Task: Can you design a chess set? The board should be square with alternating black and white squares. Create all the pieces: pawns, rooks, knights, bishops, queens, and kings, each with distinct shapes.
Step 853:
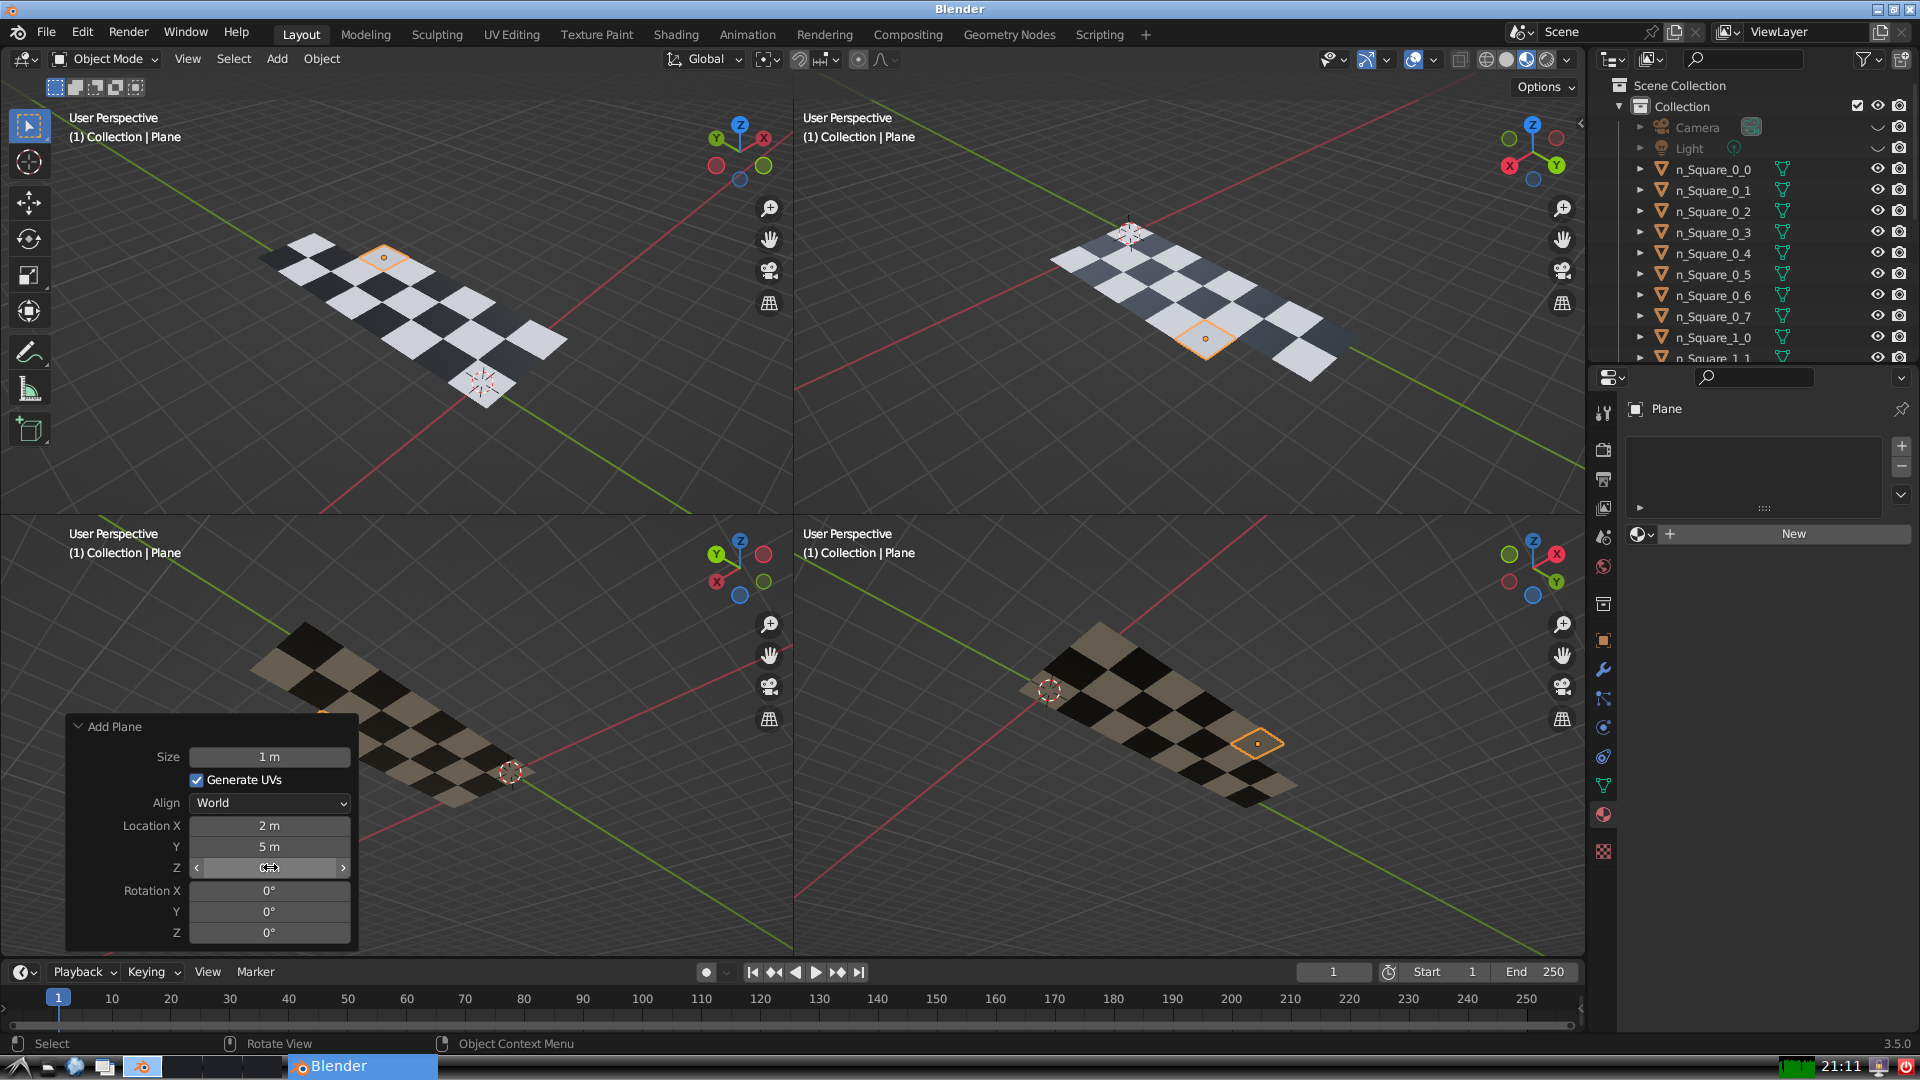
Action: {"mouse_move": [960, 540]}